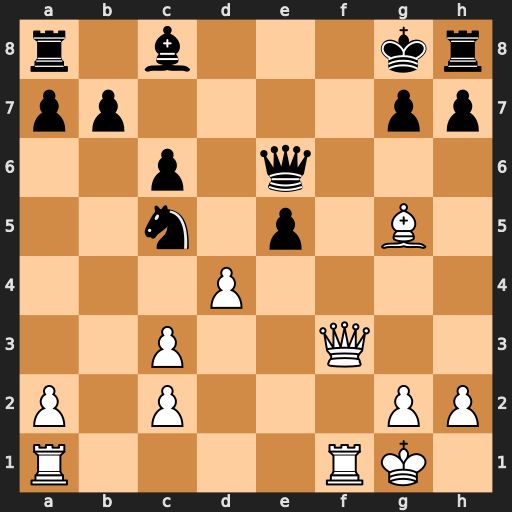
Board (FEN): r1b3kr/pp4pp/2p1q3/2n1p1B1/3P4/2P2Q2/P1P3PP/R4RK1
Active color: w
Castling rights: -
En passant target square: -
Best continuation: Qf8#